Question: I'm tyring to facet wrap this scatter plot by the y axis.For example, if the y-axis goes up to 1000, I would like to separate this graph into 4, the first where the y-axis goes from 0-250, the next 251-500, the next 501-750, and the last <PHONE>. Is this type of facet wrapping possible?
'''
library(ggplot2)
A
nrow(A)
# 1000
ncol(A)
# 3
head(A)
# Track Base Location
# 1 1 A 1
# 2 1 C 2
# 3 1 G 3
# 4 1 G 4
# 5 1 A 5
# 6 1 A 6
p <- ggplot(data = A, aes(y=Track, x=Location)) +
geom_point(aes(colour=Base),shape=15,size=2)
print(p)
'''
This is what I have right now, as you can see, it doesn't look aesthetically pleasing.

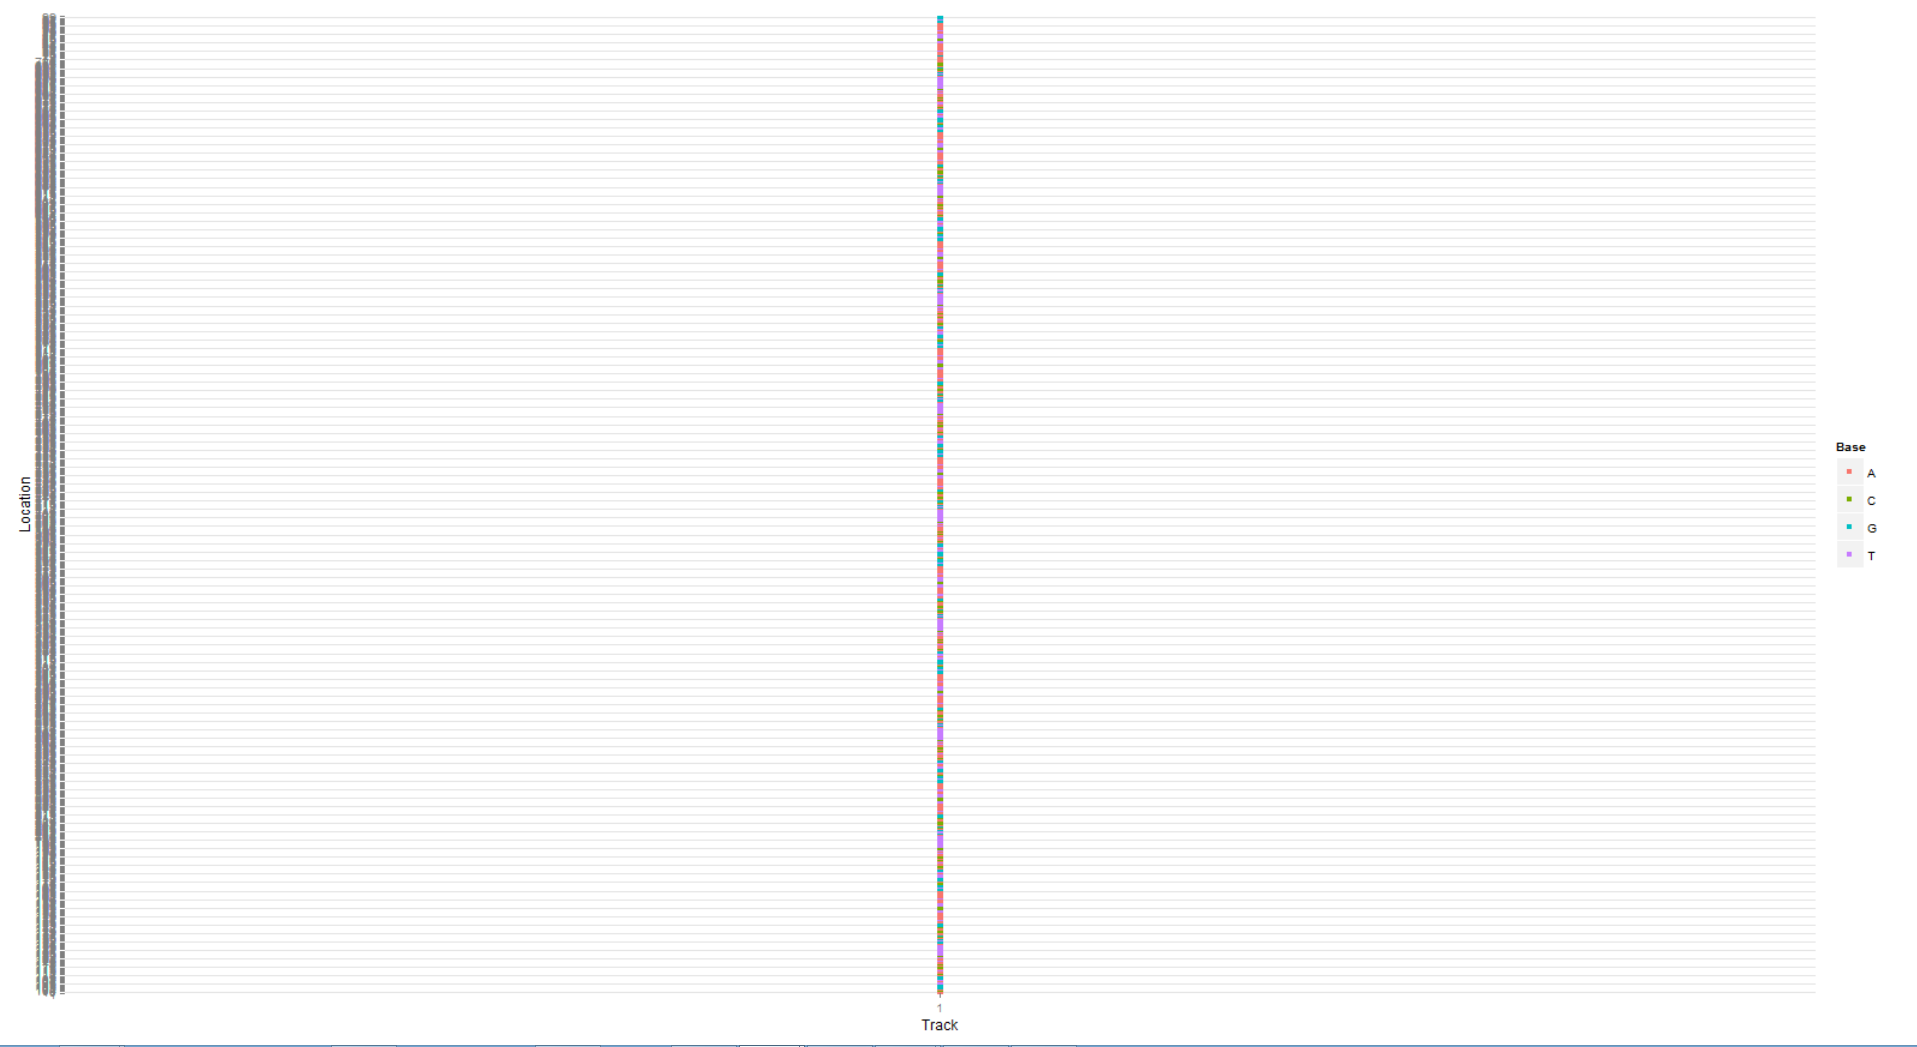
Answer: You can - you just have to make an indicator variable which shows which facet each point should belong in.
(Quick aside - what you have placed in your question is still not a reproducible example - what we are after is something we can copy-paste into our terminals that will still demonstrate your problem. For example, in my answer I've shown you a reproducible example where I only have 100 rows in A rather than you 1000, and my intervals are different to yours, but the key is you can copy-paste it straight to your terminal and you can easily see how it will extend to your problem).
e.g.
'''
# here's a reproducible example, with 100 data points
A <- data.frame(Track=1, Location=1:100, Base=factor(sample(c('A', 'T', 'C', 'G'), 100, replace=T)))
library(ggplot2)
ggplot(transform(A, panel=cut(Location, seq(0, 100, by=25), include.lowest=T)),
aes(x=Track, y=Location)) +
geom_point(aes(colour=Base),shape=15,size=2) +
facet_wrap( ~ panel, scales='free')
'''
Key points:
- 'transform(A, panel=...)'- 'cut(Location, seq(0, 100, by=25), include.lowest=T)''Location''[0, 25], (25,50] (50,75] (75,100]''include.lowest''seq(0, 1000, by=250)'- 'facet_wrap(~ panel,...)'- 'scales='free'''facet_wrap'